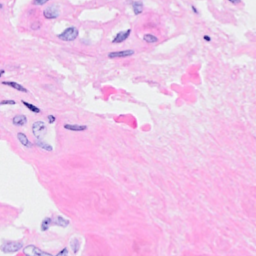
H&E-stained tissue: Breast